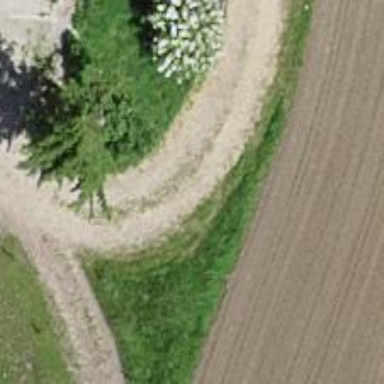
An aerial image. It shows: Gravel track.